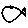
Label: fish